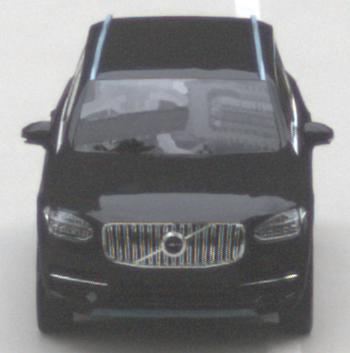
Make: Volvo
Model: XC90 B5
Detailed model: XC90 (L)
Model produced from: 2019/08
Model produced until: 2020/04
Doors: 5
Color: black
Road condition: dry road
Daytime: morning or afternoon
Contrast: low contrast